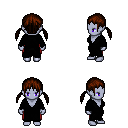
a pixel art fantasy rpg character, female body template, dark elf, purple skin, black robe, red pants, brown twin-tailed hairstyle, four views (front, back, left, right), 2x2 character sprite sheet, small pixel art, hard edges, no anti-aliasing